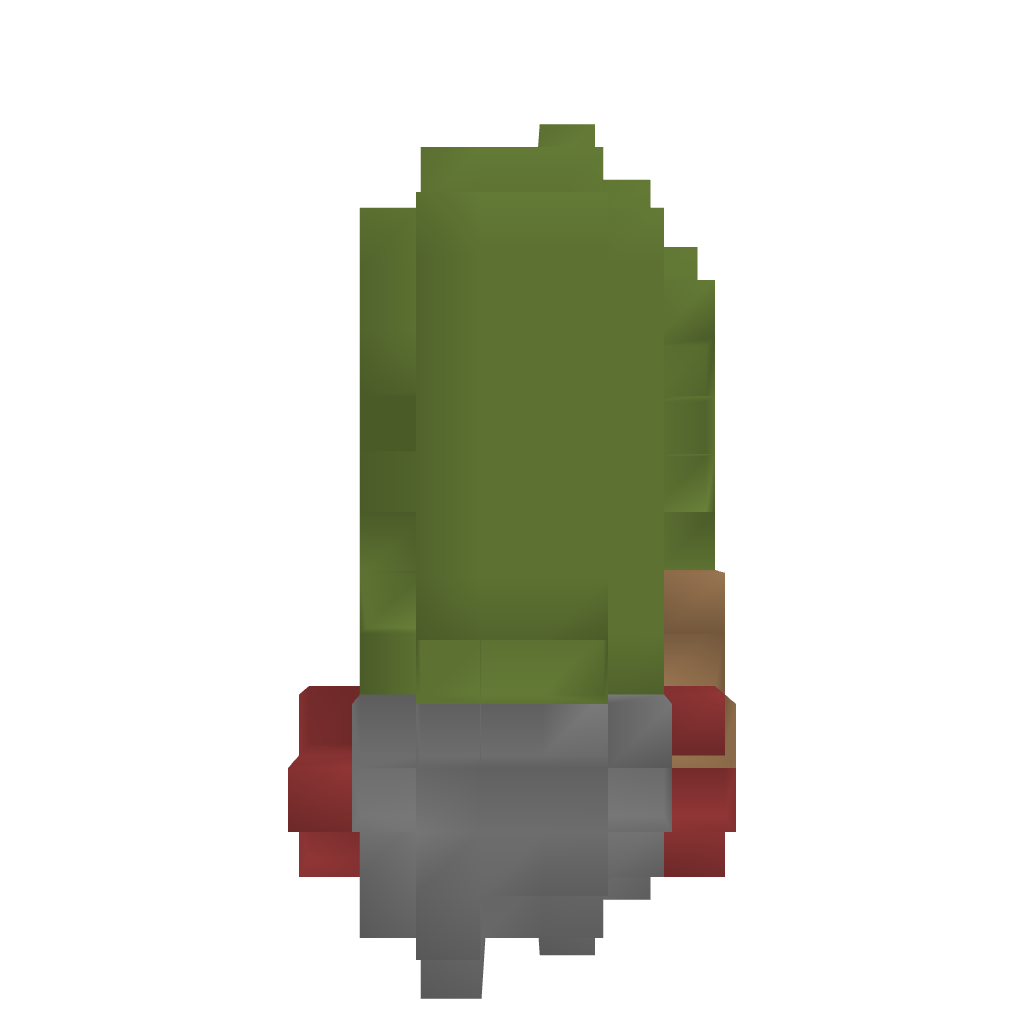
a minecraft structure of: Long Range Cannon (5-10 Module) bad low quality